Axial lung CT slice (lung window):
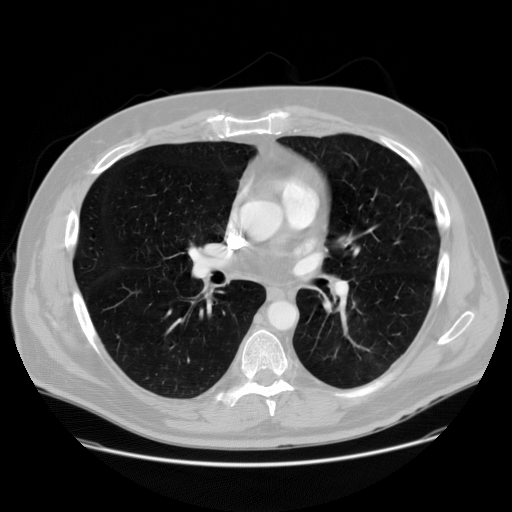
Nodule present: no